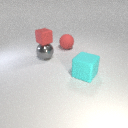
large gray metal sphere to the left of large cyan rubber cube